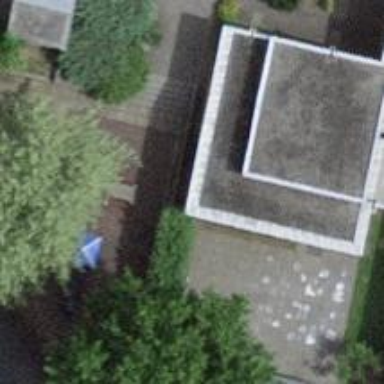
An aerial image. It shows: Kindergarten.